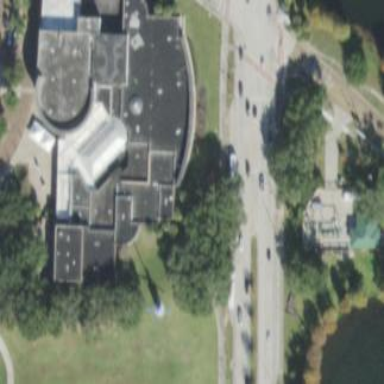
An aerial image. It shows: Museum building.